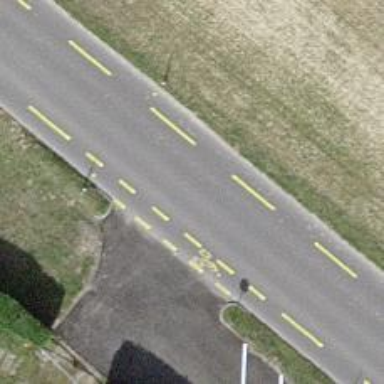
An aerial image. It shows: Tertiary road with asphalt surface including cycle lane.